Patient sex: M
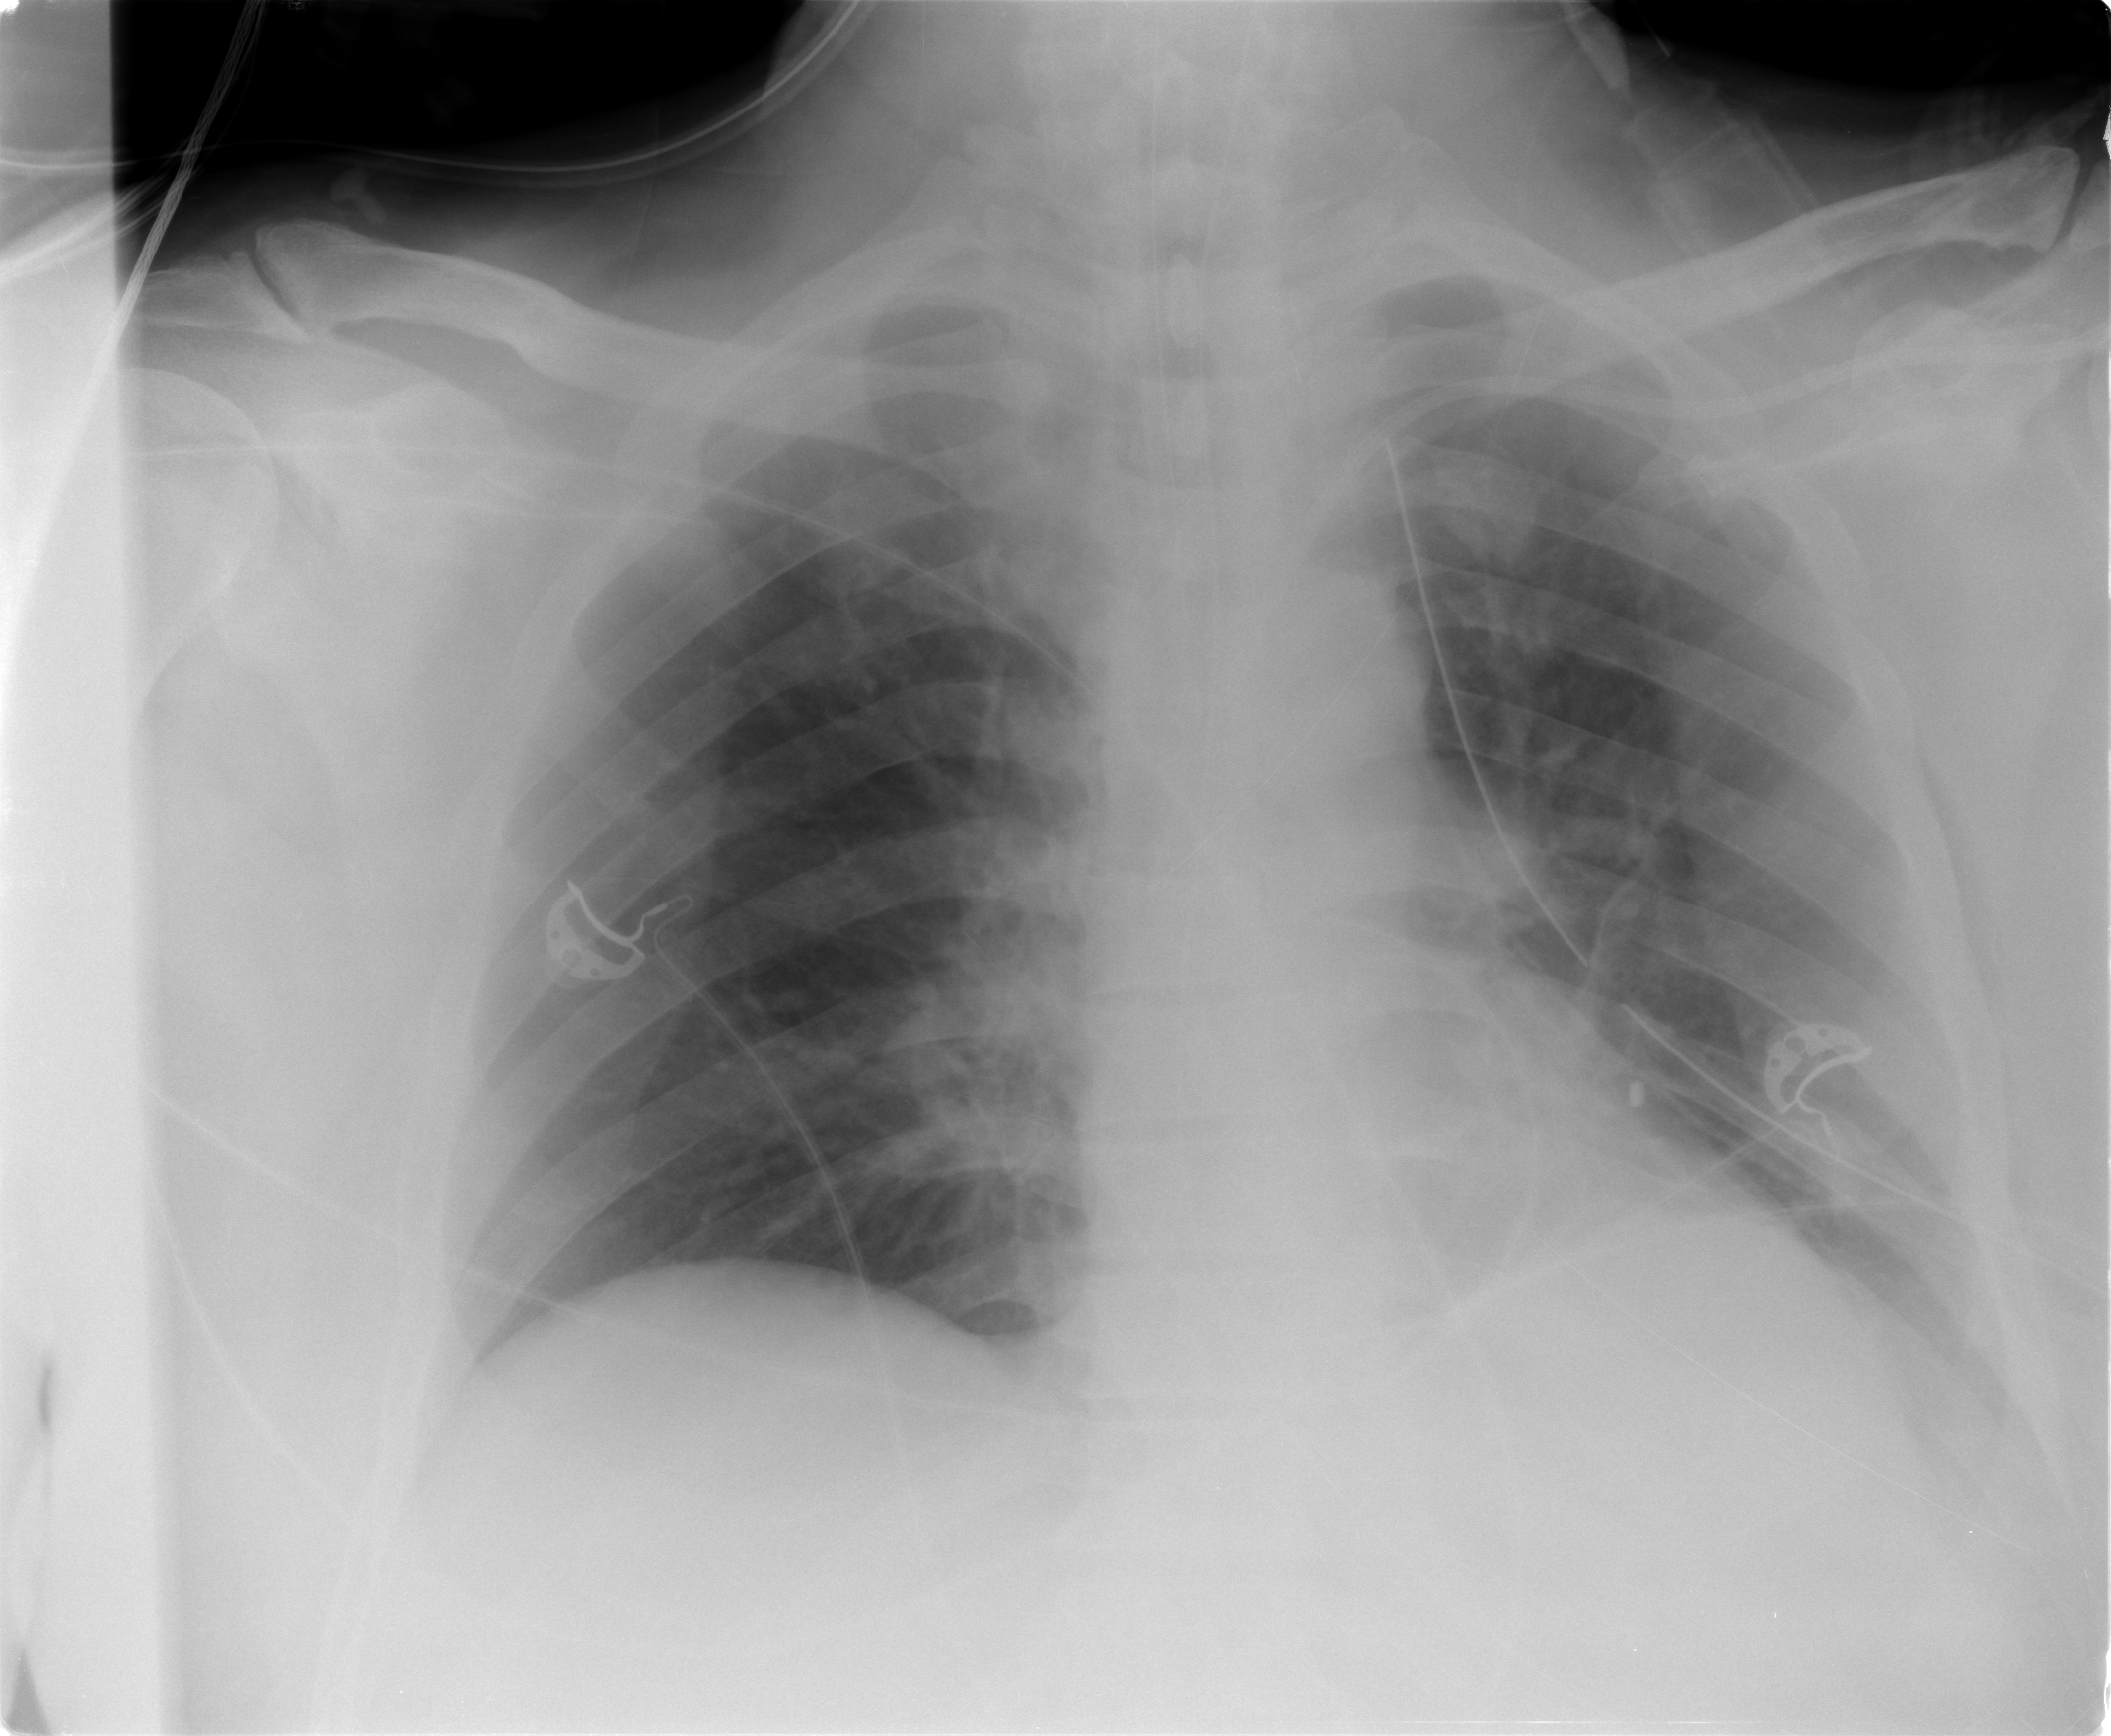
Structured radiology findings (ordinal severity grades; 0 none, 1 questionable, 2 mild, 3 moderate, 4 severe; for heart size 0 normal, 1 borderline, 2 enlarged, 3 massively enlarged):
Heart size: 0
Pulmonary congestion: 0
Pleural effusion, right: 0
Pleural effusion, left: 2
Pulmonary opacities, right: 0
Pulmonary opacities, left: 0
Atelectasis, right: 0
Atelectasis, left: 2